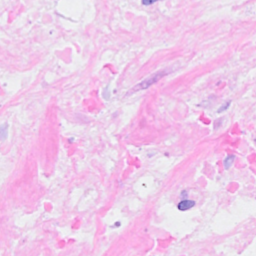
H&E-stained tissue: Breast